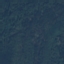
Land use / land cover: Forest